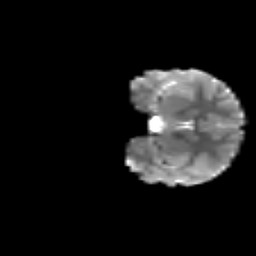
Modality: T2w
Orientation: coronal
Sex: female
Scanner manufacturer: siemens
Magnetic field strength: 3 T
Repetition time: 5 s
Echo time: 0.071 s